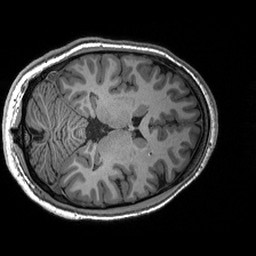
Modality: T1w
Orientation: axial
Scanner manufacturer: siemens
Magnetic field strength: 3 T
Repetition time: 2.53 s
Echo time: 0.00288 s